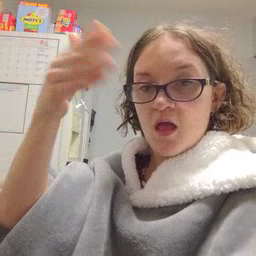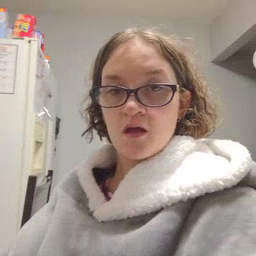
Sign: flag